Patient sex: M
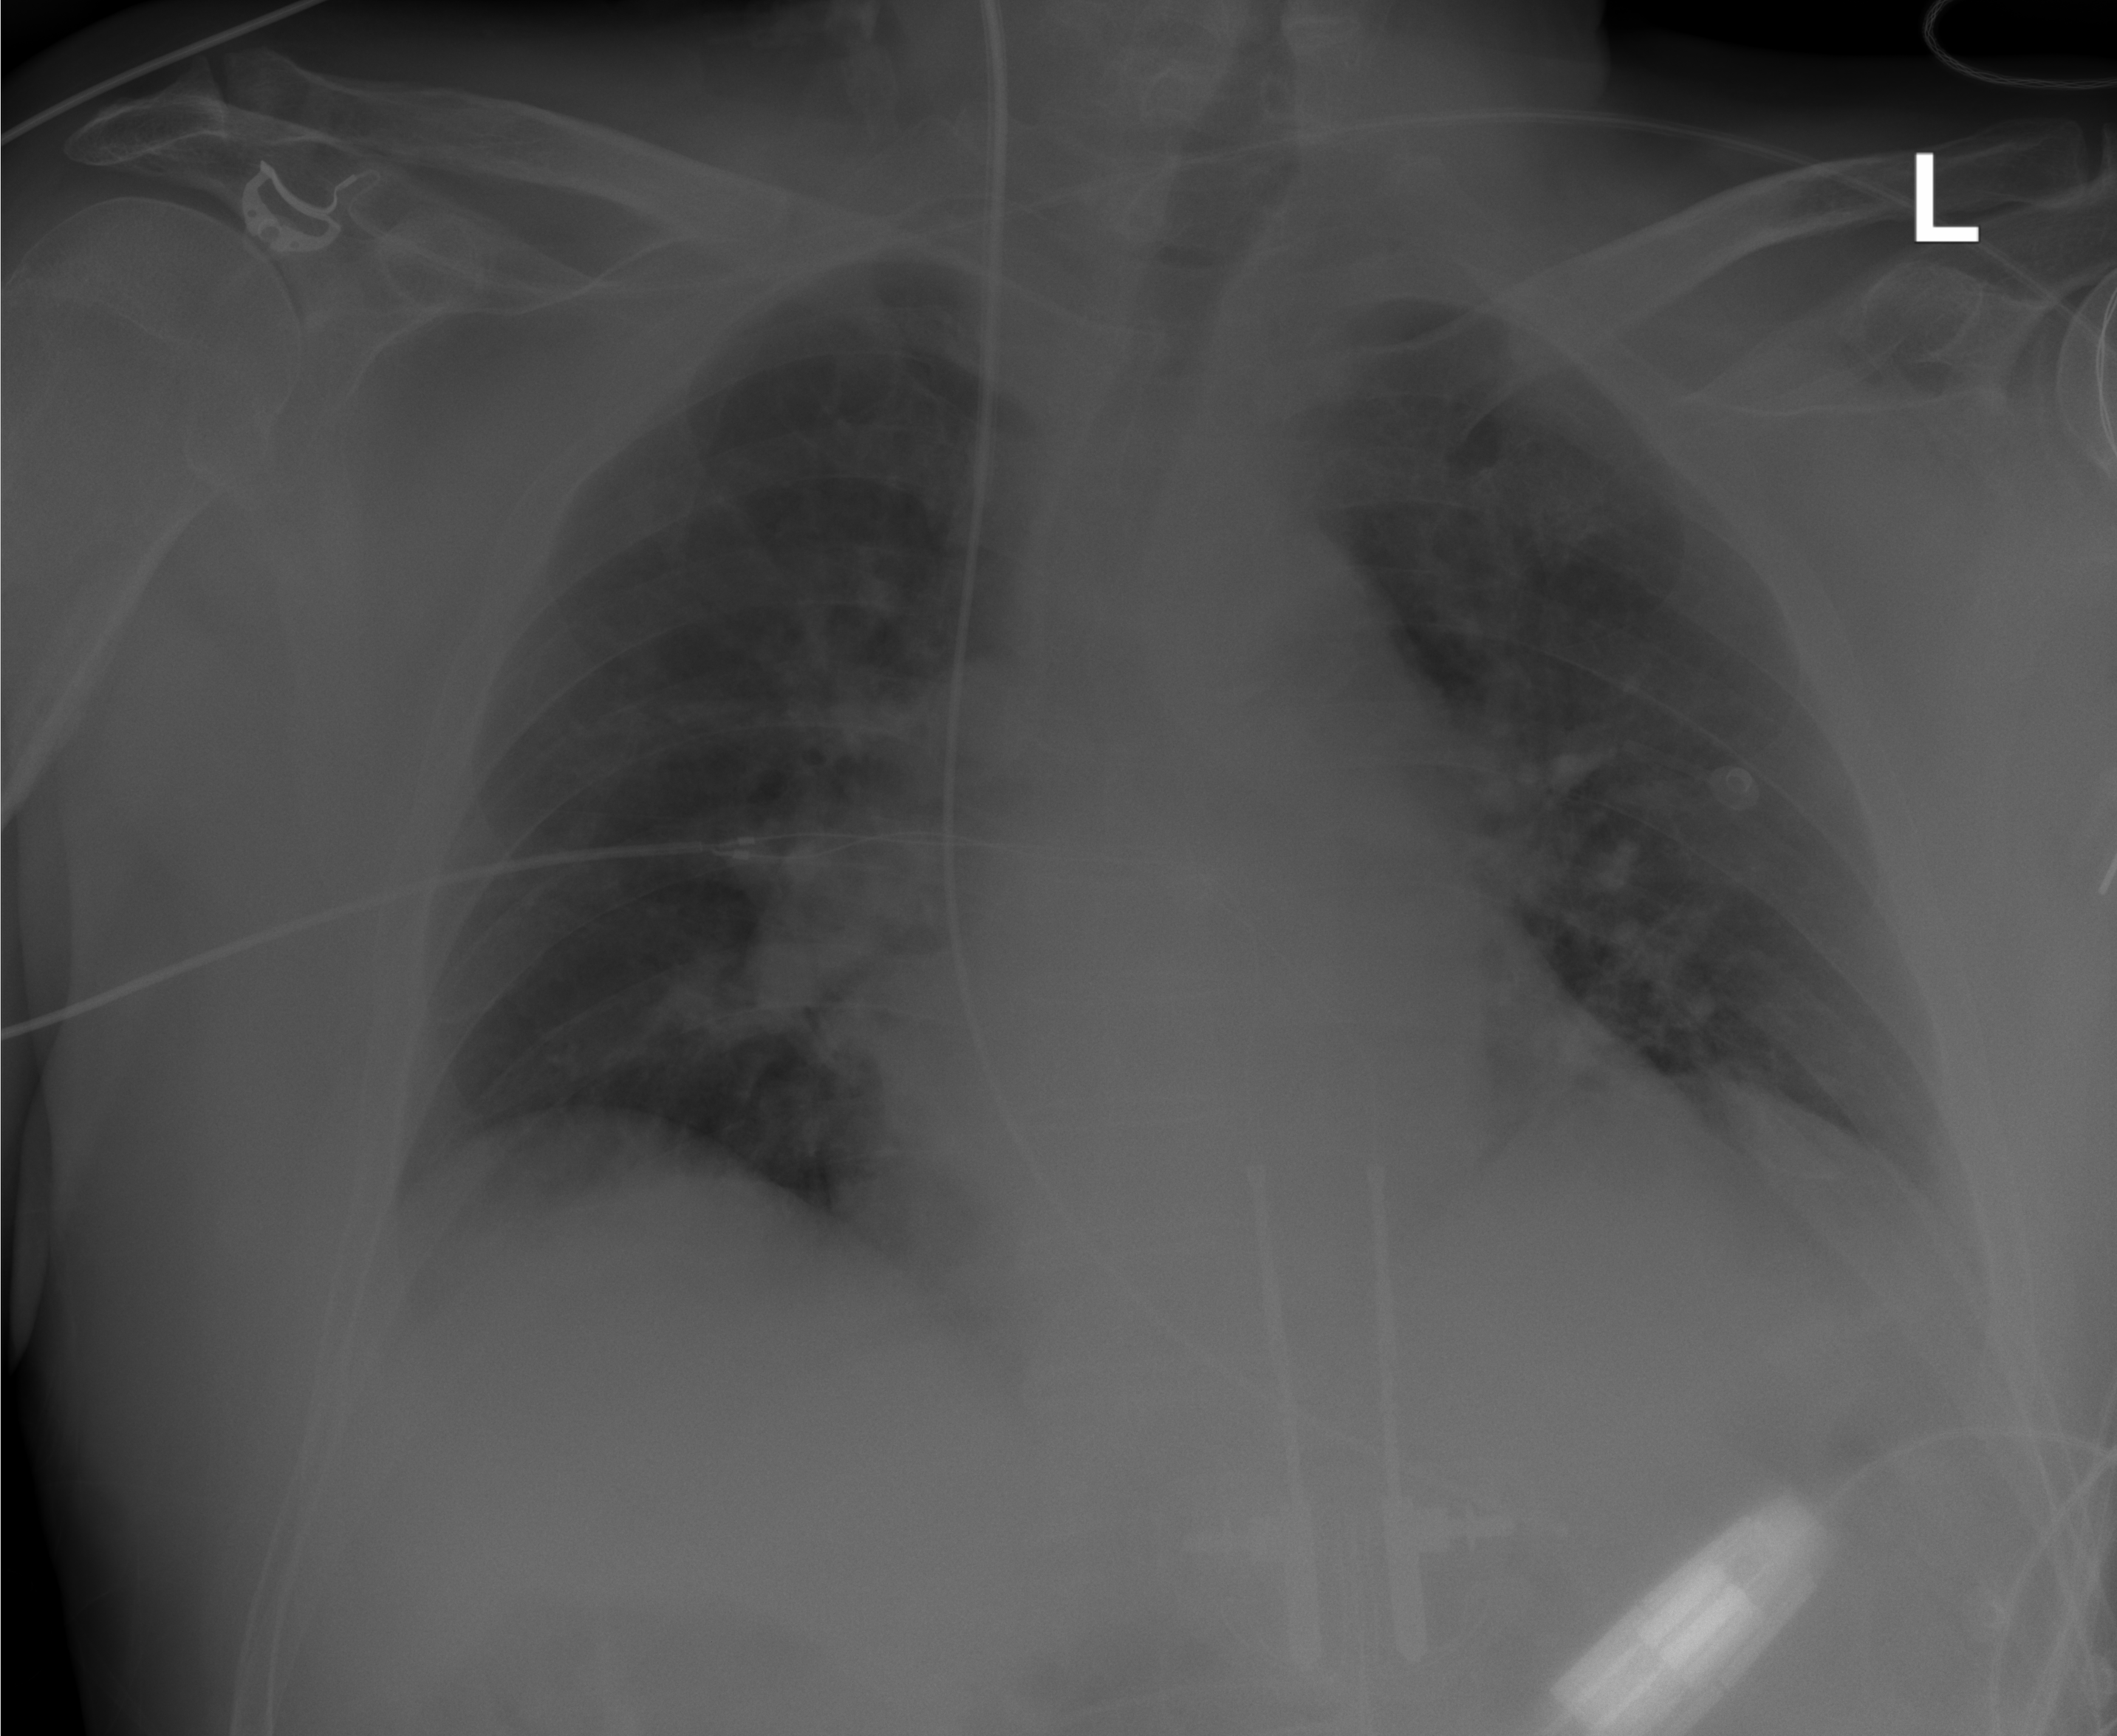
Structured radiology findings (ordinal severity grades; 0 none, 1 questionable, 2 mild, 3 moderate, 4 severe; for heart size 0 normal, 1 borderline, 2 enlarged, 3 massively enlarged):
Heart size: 2
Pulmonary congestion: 2
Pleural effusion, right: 0
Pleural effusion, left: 0
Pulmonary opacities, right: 0
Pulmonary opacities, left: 0
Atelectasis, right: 0
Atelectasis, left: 0